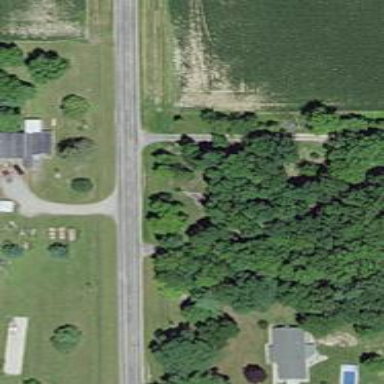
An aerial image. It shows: Driveway leading to service road.